You are looking at a signal-to-image encoding: consecutive vibration samples arranged as the rows of a grayscale square. Classify the bearing condition as one of: normal, inner_race, outer_race, ball.
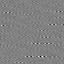
Answer: inner_race